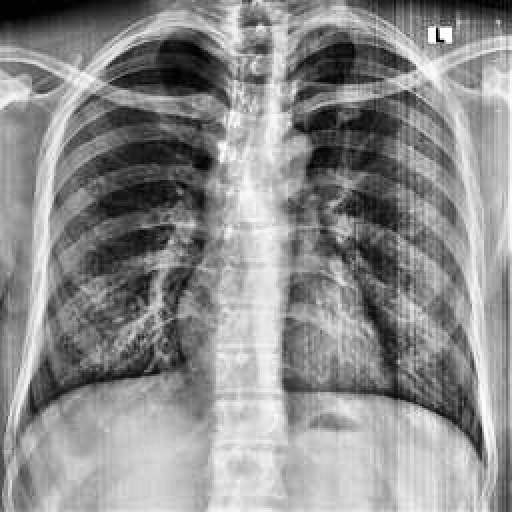
Finding: NORMAL